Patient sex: F
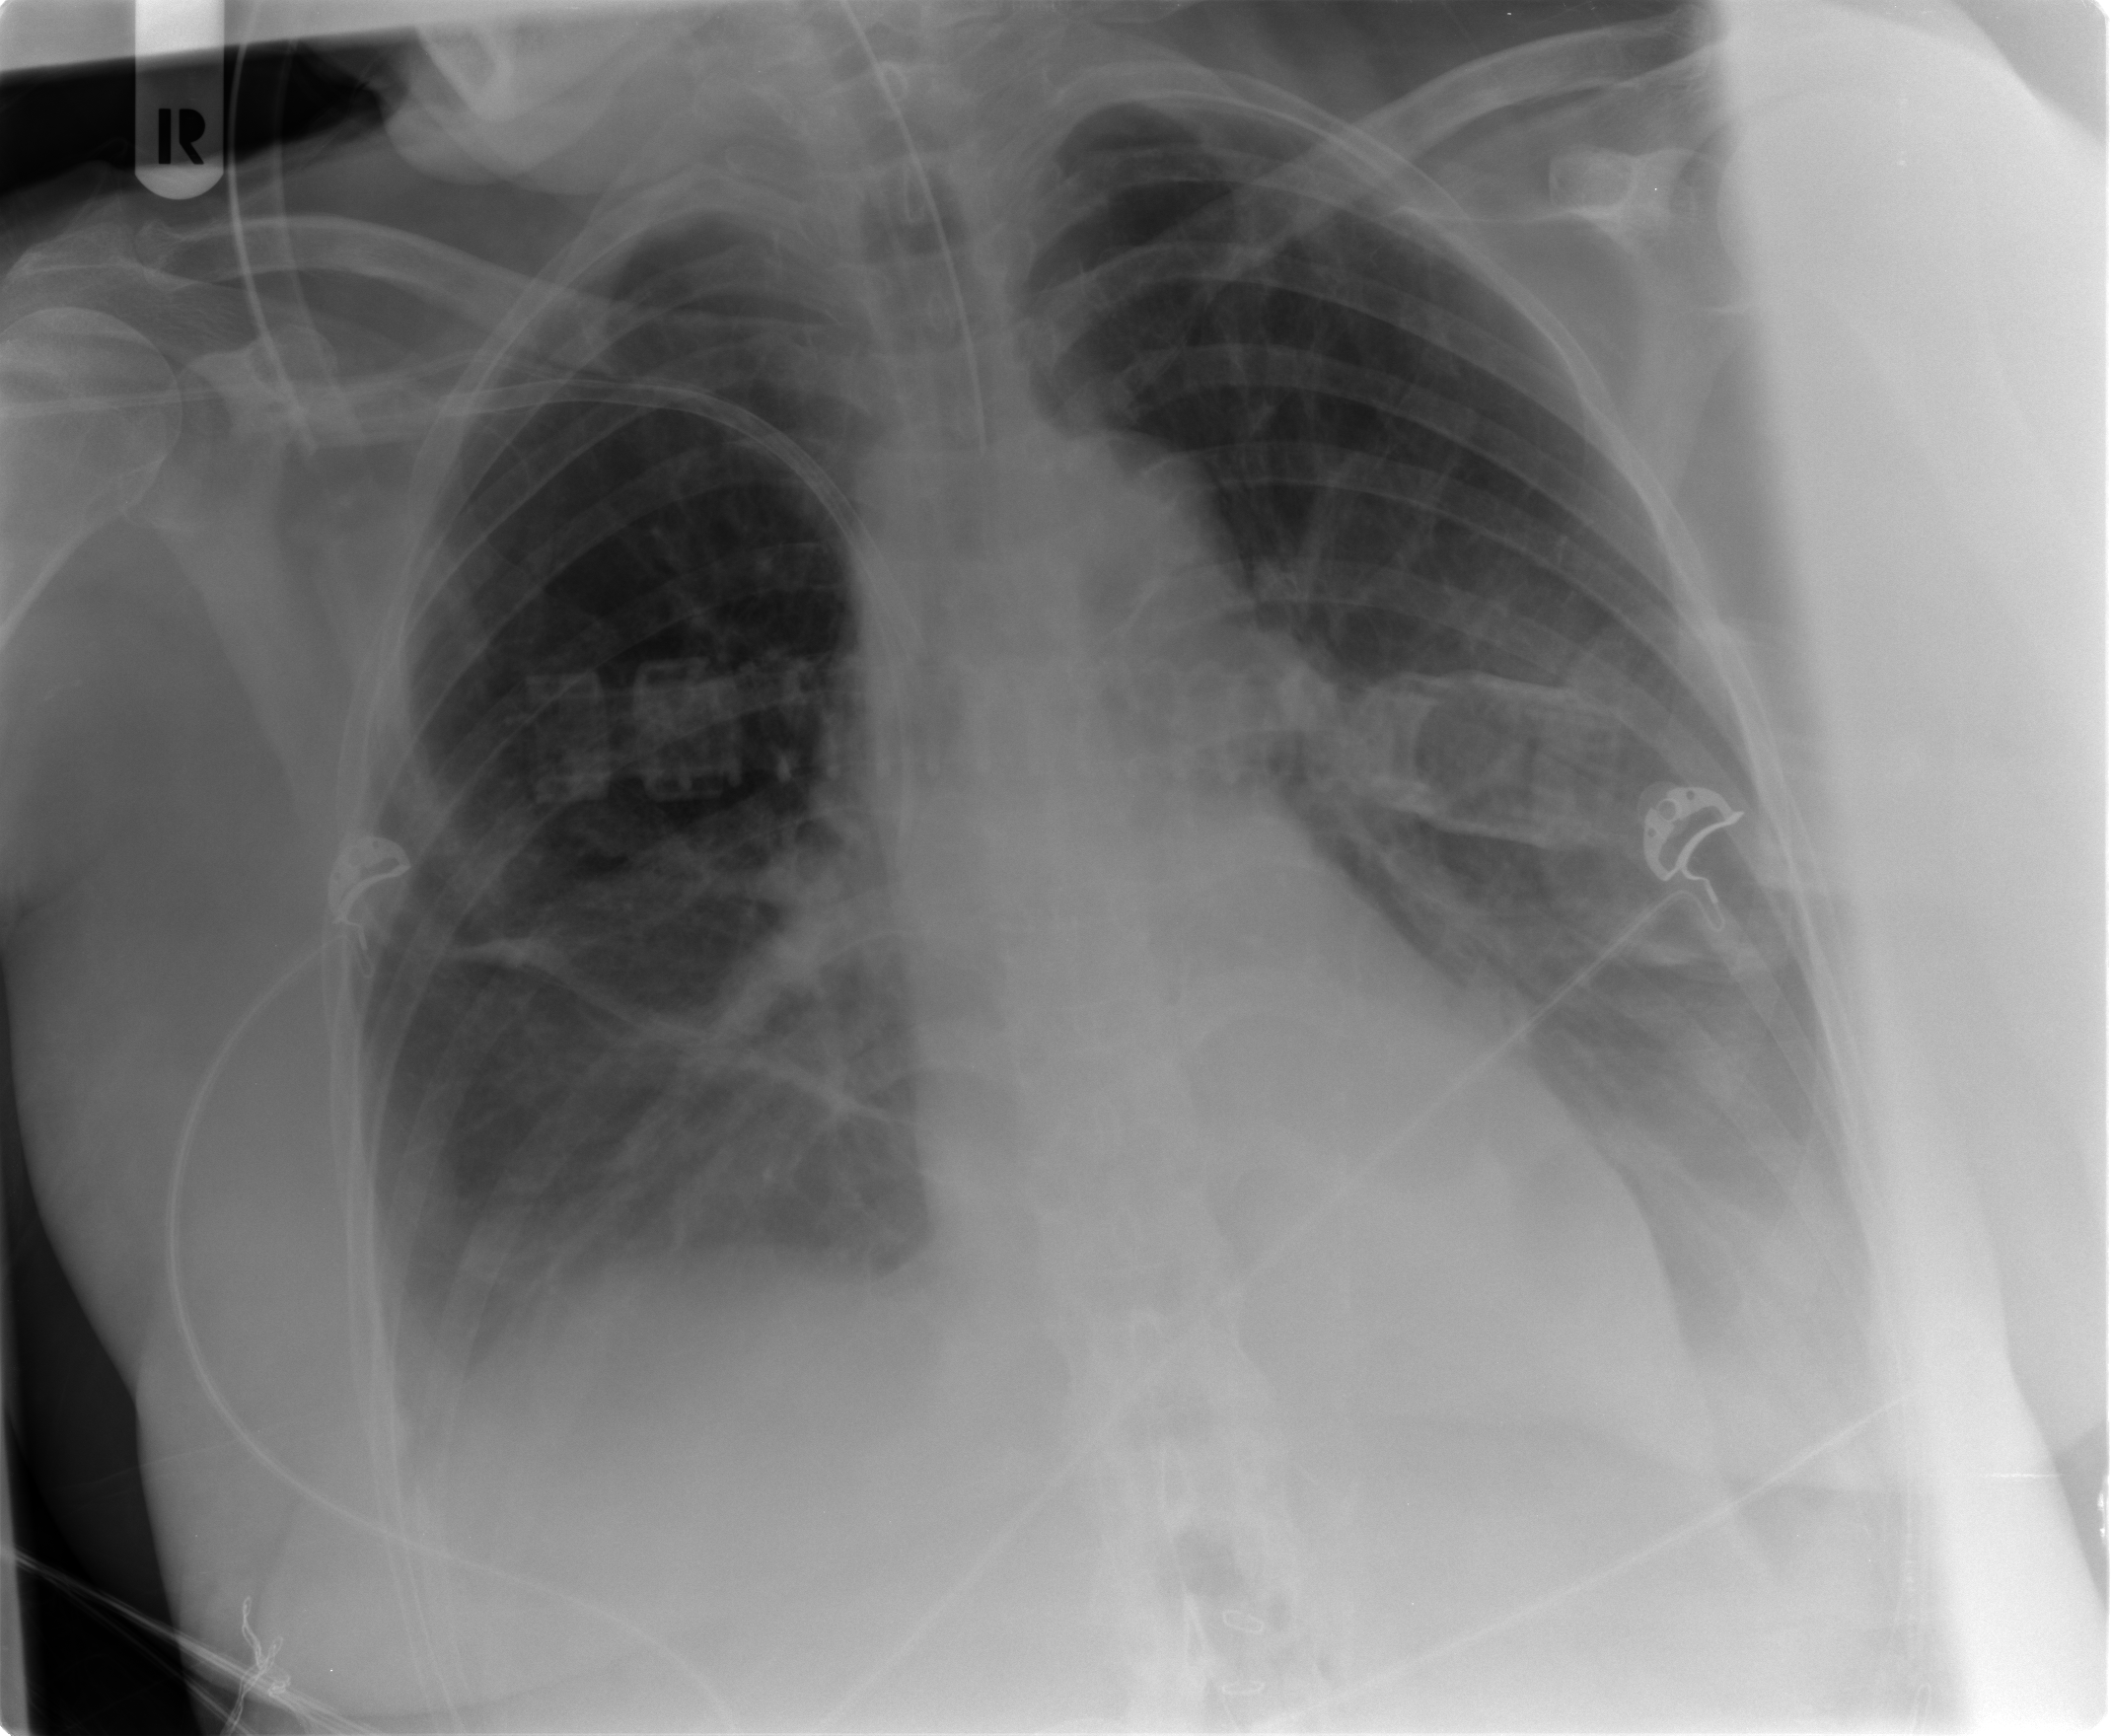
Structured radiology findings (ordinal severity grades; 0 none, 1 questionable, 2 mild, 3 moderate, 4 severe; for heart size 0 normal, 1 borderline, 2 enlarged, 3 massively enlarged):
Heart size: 0
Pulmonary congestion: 0
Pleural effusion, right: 2
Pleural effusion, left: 2
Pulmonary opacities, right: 2
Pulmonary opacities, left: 1
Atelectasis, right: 2
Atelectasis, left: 2